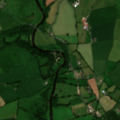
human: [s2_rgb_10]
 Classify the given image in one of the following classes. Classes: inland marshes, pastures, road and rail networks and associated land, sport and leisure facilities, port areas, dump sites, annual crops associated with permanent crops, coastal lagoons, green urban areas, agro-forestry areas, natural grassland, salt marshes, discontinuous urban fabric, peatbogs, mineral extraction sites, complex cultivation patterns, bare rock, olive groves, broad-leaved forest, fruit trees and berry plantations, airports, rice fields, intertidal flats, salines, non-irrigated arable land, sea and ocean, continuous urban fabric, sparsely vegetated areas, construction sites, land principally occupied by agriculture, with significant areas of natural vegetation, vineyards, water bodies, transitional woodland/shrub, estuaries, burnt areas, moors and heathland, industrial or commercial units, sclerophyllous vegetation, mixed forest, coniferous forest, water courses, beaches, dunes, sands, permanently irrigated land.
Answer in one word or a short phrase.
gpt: non-irrigated arable land, pastures, land principally occupied by agriculture, with significant areas of natural vegetation